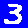
Digit: 3